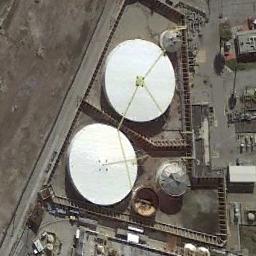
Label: storage_tank